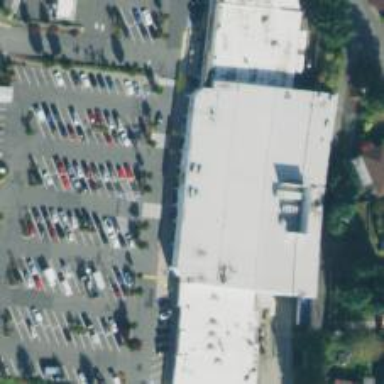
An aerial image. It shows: Supermarket.